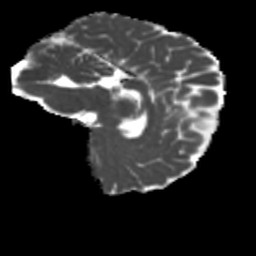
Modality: MD
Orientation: sagittal
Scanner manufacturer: siemens
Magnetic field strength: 3 T
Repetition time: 4 s
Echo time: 0.0594 s